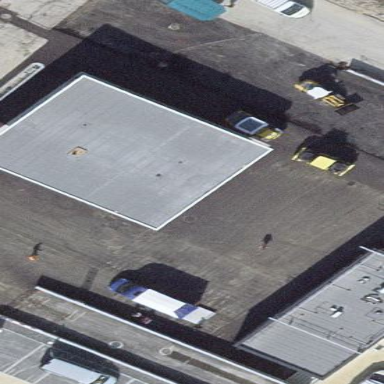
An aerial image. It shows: Building serving as car wash facility.